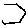
Label: hexagon